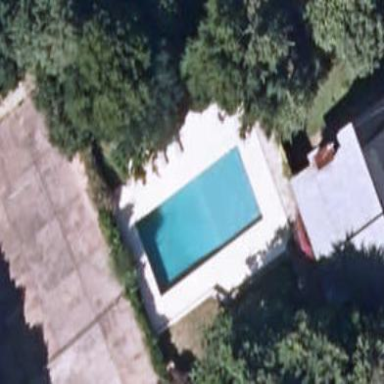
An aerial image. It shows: Swimming pool located in leisure land.